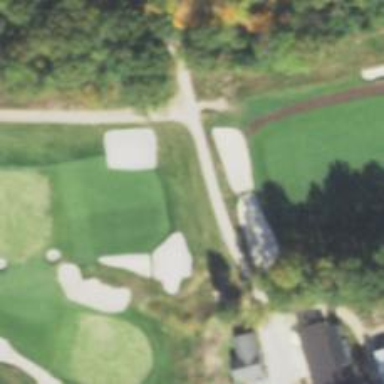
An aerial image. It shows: Golf hole.